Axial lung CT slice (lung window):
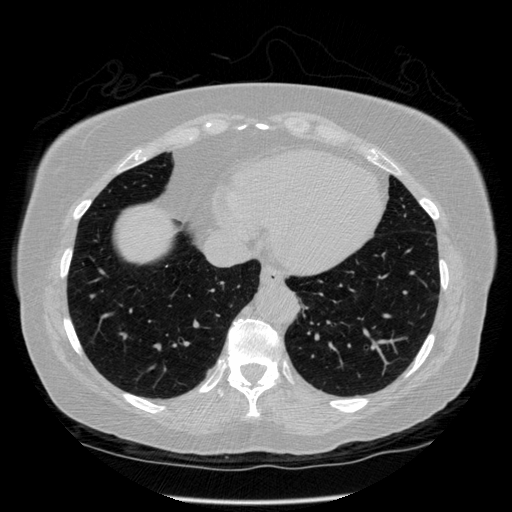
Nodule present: no